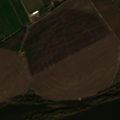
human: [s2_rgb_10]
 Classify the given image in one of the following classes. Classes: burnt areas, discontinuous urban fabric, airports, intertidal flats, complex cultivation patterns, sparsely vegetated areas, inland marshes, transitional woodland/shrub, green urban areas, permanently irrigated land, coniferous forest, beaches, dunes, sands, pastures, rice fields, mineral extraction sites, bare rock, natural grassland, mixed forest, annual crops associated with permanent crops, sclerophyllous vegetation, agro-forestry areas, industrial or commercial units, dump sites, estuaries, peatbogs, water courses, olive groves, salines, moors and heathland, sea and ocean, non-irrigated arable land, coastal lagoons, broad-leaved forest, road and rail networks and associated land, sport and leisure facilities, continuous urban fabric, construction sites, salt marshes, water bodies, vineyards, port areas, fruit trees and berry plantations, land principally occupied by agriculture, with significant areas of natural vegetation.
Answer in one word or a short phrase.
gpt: permanently irrigated land, water courses